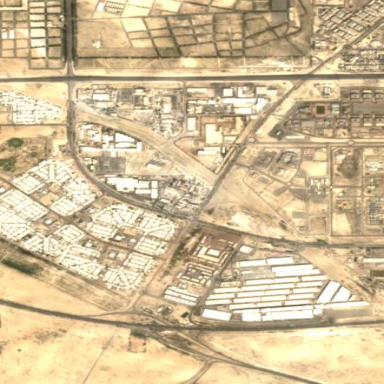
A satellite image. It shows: Industrial area classified as industrial land use.